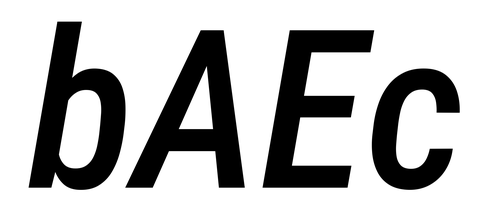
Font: Roboto-Italic_Condensed_Medium_Italic